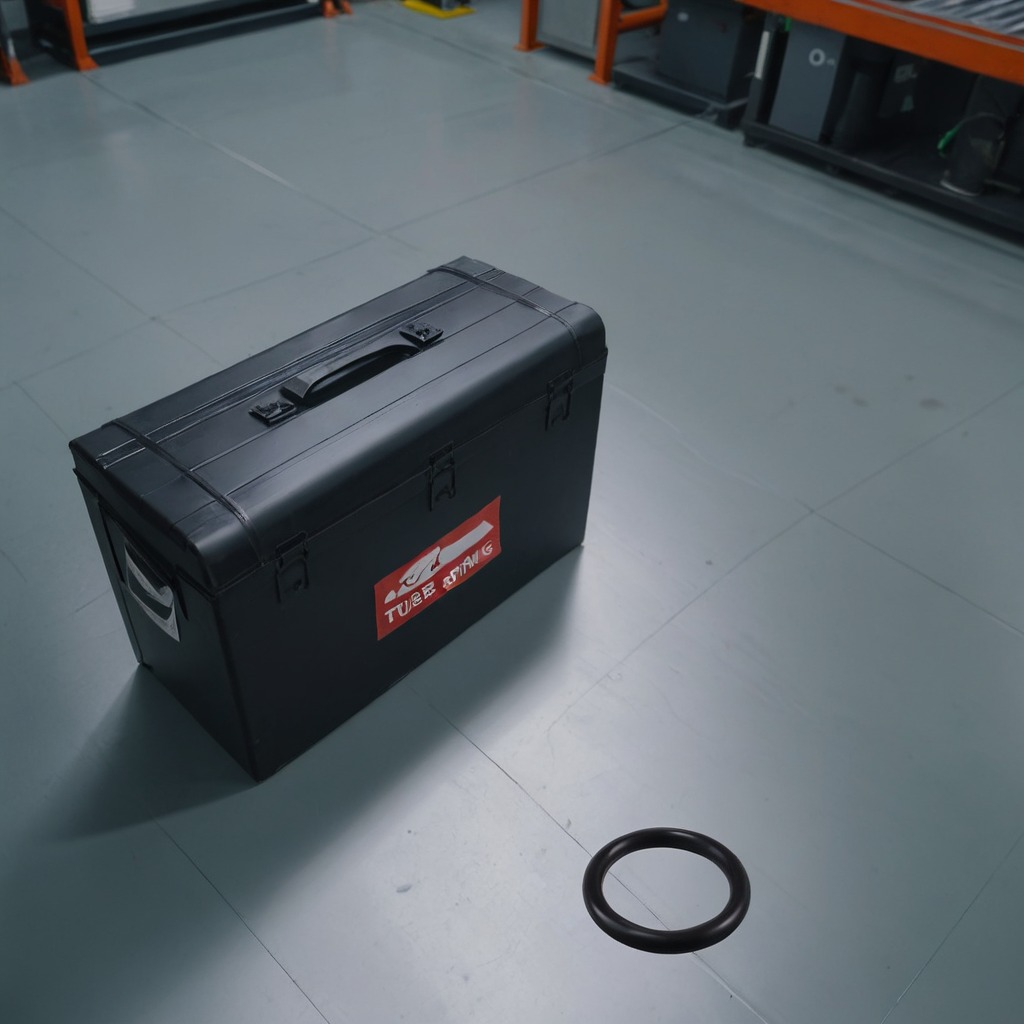
A rubber O-ring lies on the toolbox surface in an airplane hangar workshop 8K.